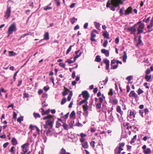
Tumor epithelial tissue: no
Tumor-associated stroma tissue: no
Normal tissue: yes